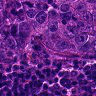
Metastatic tissue present: yes